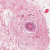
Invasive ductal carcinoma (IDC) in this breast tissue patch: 0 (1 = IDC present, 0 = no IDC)